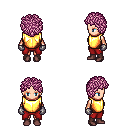
a pixel art fantasy rpg character, female body template, human, light skin, gold chest armor, red pants, pink curly afro hairstyle, metal gloves, maroon shoes, four views (front, back, left, right), 2x2 character sprite sheet, small pixel art, hard edges, no anti-aliasing